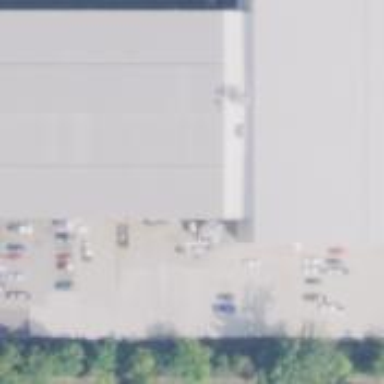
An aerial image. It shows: Building.